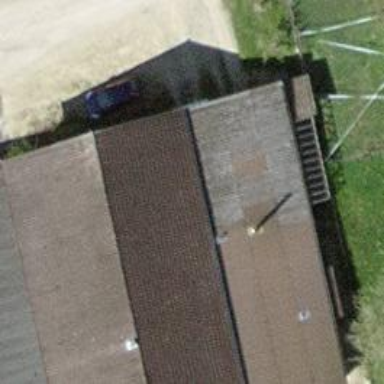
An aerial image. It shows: Rural barn.